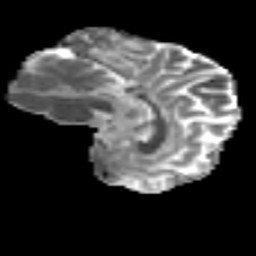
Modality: MD
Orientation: sagittal
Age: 32
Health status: ill
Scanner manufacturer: philips
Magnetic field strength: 3 T
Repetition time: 9 s
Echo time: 0.127 s